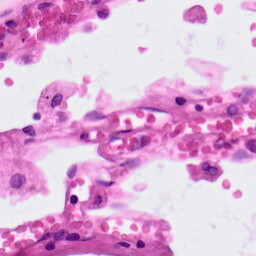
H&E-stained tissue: Lung